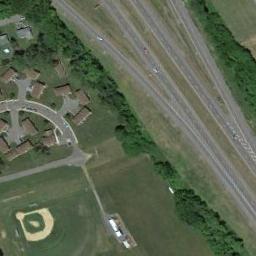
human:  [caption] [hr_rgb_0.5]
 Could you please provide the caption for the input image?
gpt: A baseball diamond next to the residential area and some roads beside .

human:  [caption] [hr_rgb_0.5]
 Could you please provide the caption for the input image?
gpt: The baseball field was surrounded by trees .

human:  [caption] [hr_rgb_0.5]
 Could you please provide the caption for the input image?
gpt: A baseball diamond is in the middle of grass next to some trees by the road .

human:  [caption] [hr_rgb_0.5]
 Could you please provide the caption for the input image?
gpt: There is a baseball diamond in the grass between the roads and the houses .

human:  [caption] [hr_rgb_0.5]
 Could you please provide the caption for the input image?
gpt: A few roads are beside the baseball diamond .